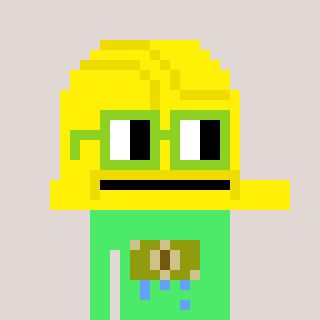
a pixel art character with square light green glasses, a construction helmet-shaped head and a teal-colored body on a warm background